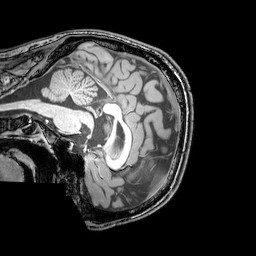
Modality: T1w
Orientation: sagittal
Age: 24
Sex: male
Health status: healthy
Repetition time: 0.081 s
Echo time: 0.037 s